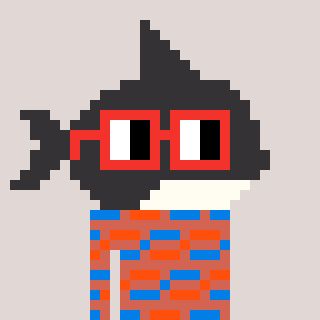
a pixel art character with square red glasses, a orca-shaped head and a peachy-colored body on a warm background